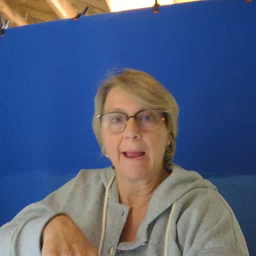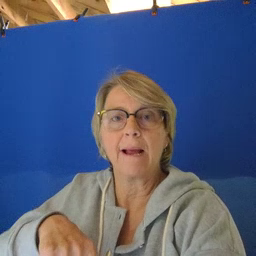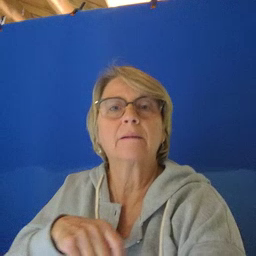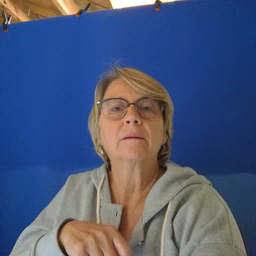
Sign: can